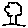
Label: tree